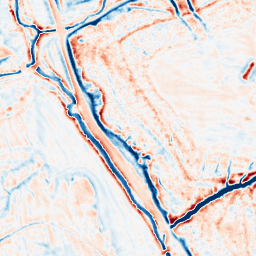
Category: edge_preserving
Decomposition family: bilateral
Decomposition parameters: d: 15
sigma_color: 50
sigma_space: 50
Upsampling method: cubic_mitchell
Upsampling parameters: scale: 4
Upsampling scale: 4